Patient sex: M
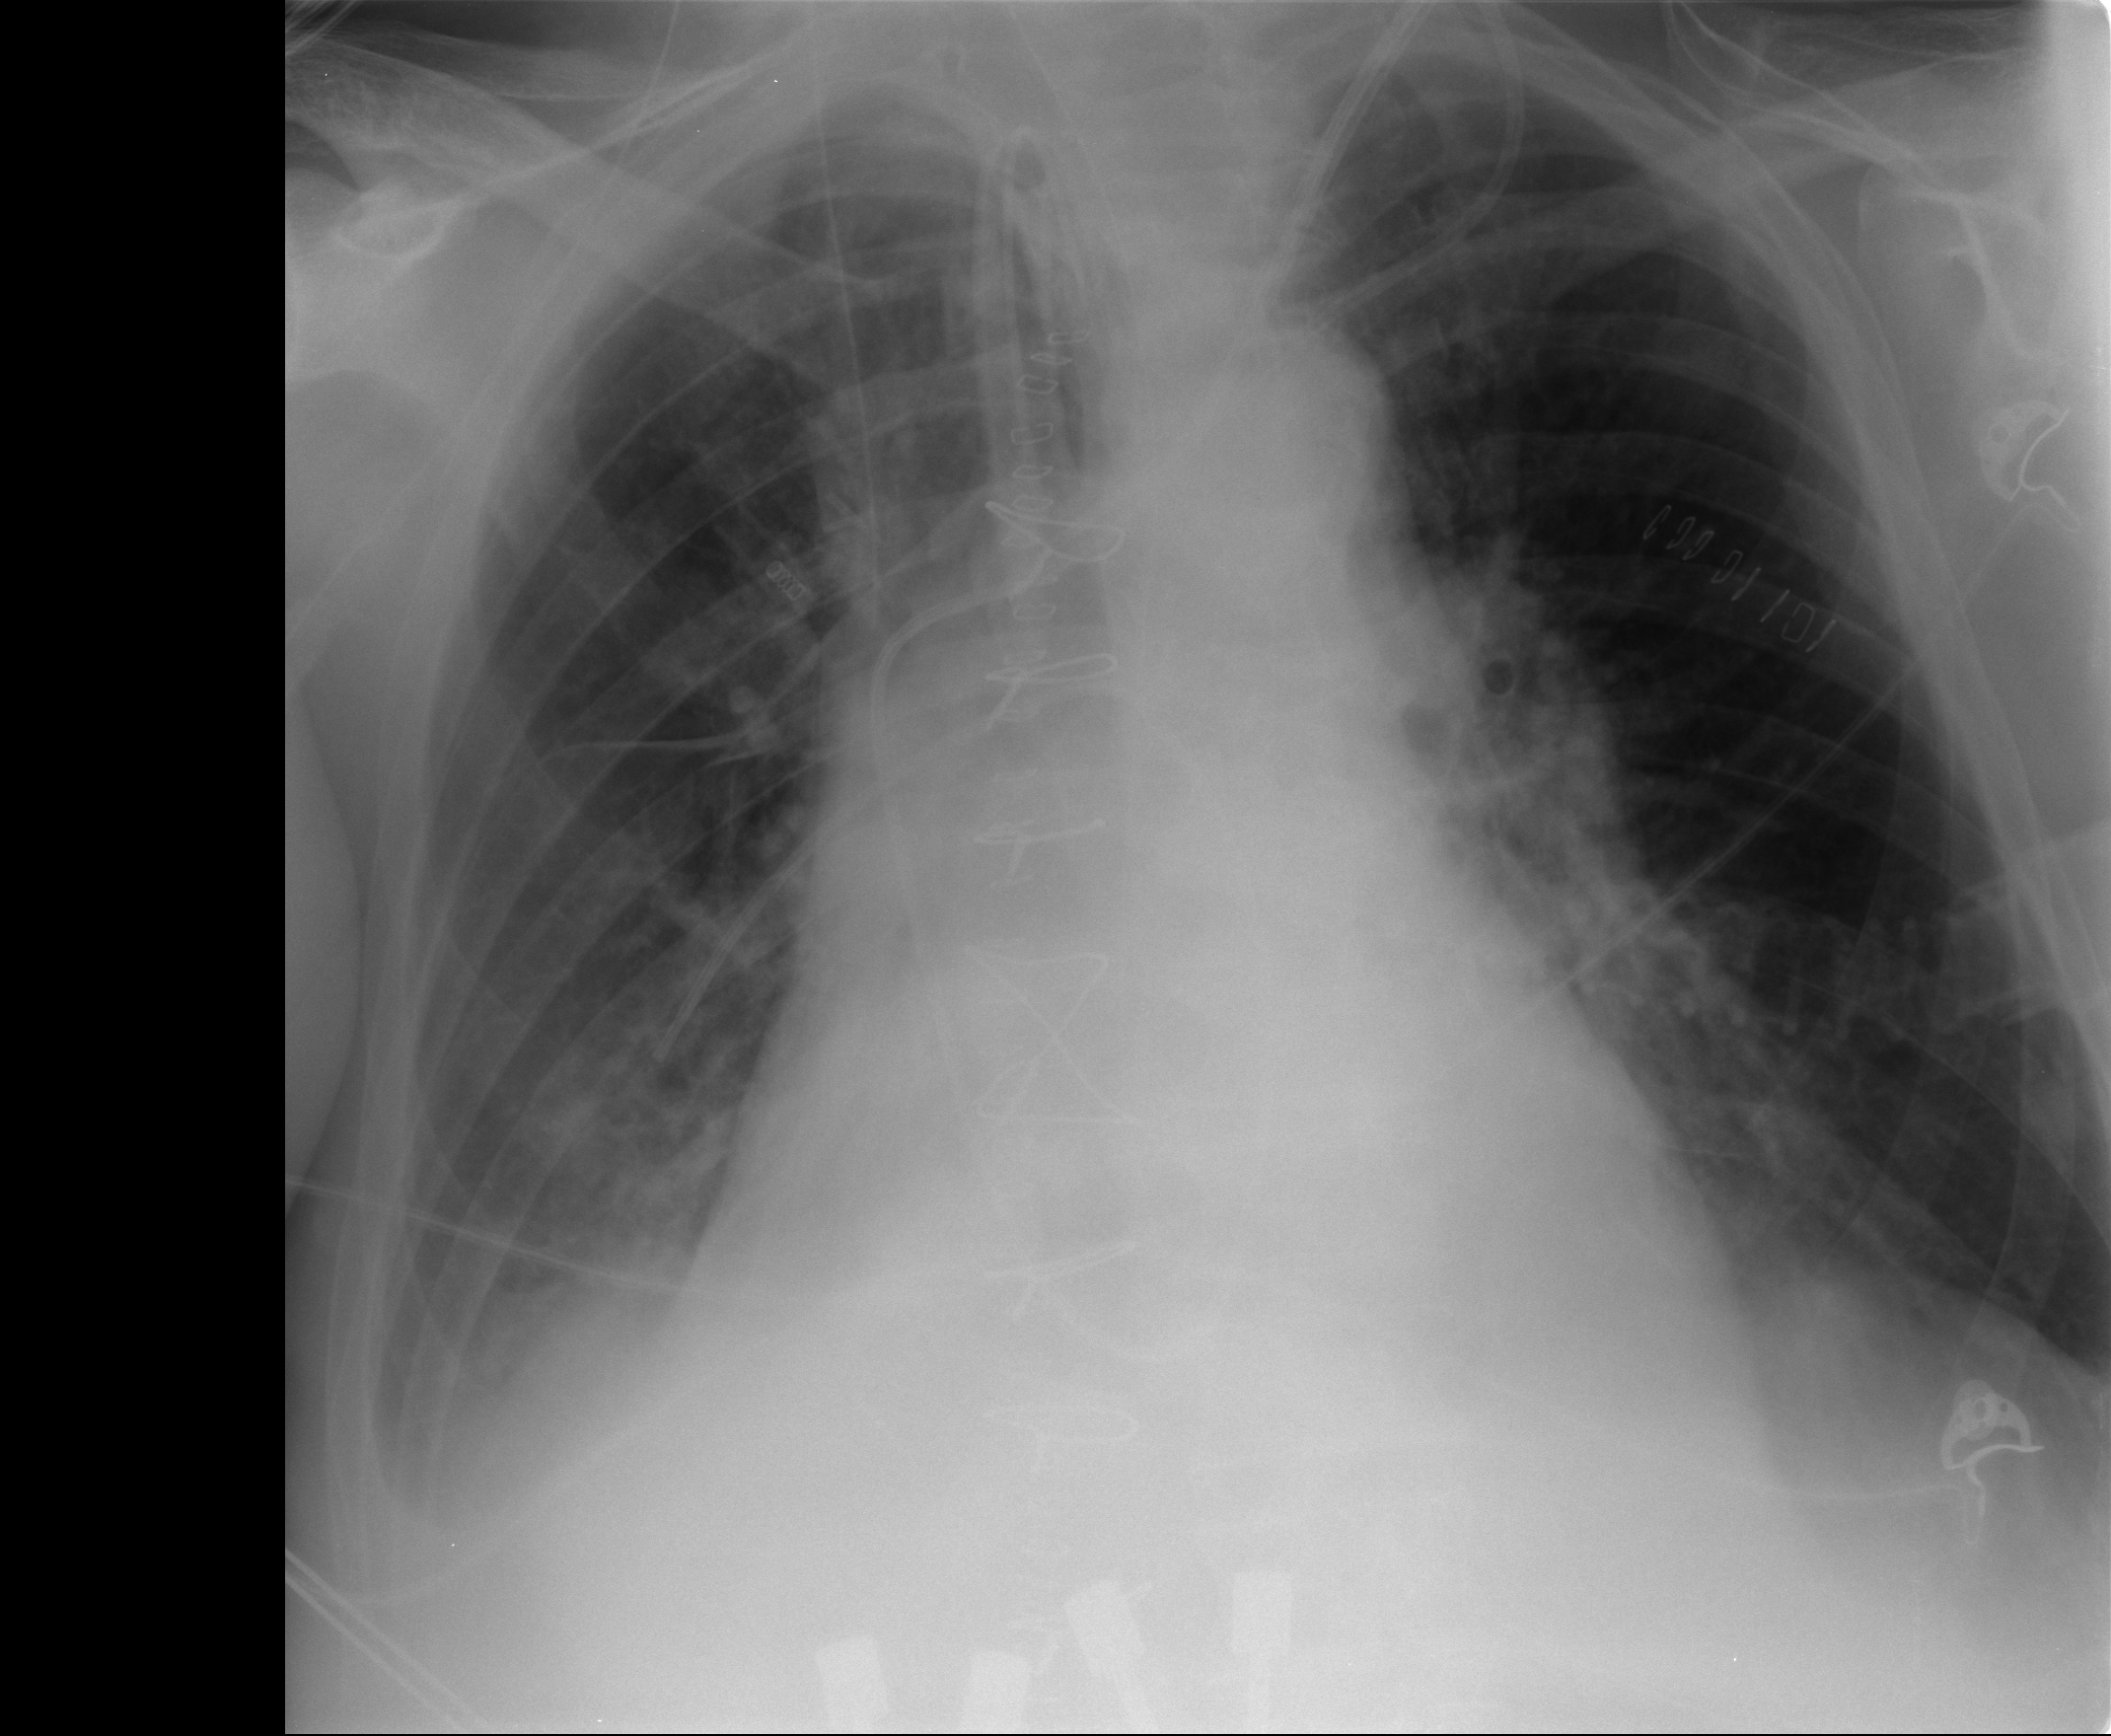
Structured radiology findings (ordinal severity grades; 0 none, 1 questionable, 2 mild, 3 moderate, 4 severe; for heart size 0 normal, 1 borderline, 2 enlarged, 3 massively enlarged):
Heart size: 2
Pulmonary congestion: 0
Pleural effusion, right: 2
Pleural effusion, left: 1
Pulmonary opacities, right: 0
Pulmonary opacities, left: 0
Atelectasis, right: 2
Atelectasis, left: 1